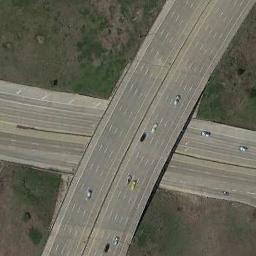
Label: overpass